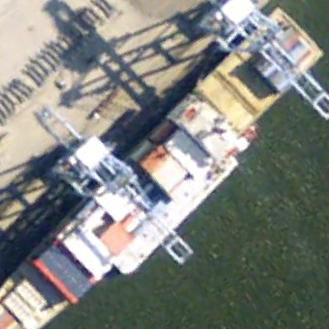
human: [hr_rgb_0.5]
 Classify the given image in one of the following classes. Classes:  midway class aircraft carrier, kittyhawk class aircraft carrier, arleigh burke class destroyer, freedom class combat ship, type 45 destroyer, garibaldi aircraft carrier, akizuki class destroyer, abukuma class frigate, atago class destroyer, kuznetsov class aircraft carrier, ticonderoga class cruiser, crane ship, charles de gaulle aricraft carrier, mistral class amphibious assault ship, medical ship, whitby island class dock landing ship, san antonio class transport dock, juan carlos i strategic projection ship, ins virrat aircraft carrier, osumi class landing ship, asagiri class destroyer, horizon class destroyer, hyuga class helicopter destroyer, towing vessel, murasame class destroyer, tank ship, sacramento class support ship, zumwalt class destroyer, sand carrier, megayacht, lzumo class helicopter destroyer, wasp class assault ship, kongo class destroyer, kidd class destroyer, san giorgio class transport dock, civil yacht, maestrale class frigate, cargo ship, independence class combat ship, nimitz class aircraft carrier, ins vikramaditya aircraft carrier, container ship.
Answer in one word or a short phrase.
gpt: Container ship